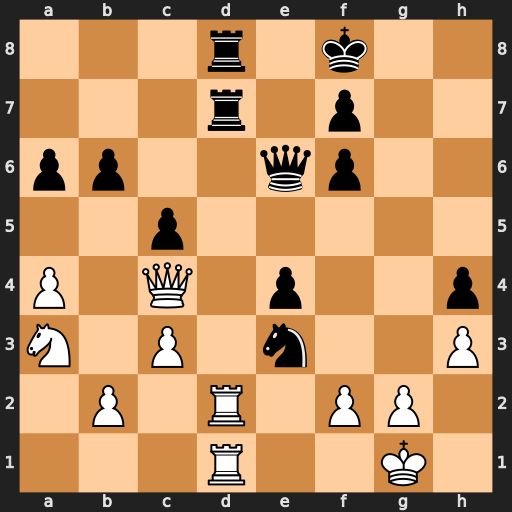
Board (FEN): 3r1k2/3r1p2/pp2qp2/2p5/P1Q1p2p/N1P1n2P/1P1R1PP1/3R2K1
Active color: w
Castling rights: -
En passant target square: -
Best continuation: Qxe6 Rxd2 Rxd2 Rxd2 Qc8+